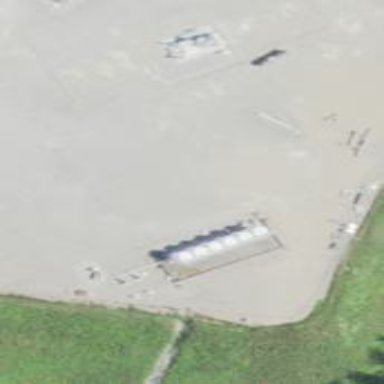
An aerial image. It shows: Storage tank that is man-made.